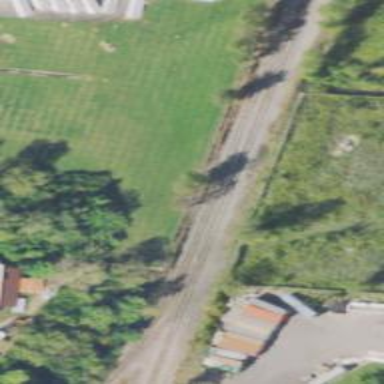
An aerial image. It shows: Disused railway.